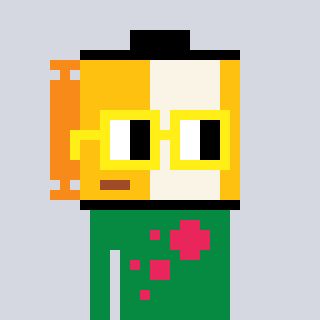
a pixel art character with square yellow glasses, a film roll-shaped head and a green-colored body on a cool background